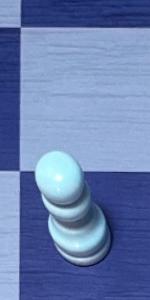
Label: Pawn_White